七年级 · 变换几何
 如图, 已知长方形 $A B C D$ 中, $A B=10 \mathrm{~cm}, B C=6 \mathrm{~cm}$.试问: 应将长方形 $A B C D$ 沿射线 $B C$ 方向平移多少才能够使平移后的长方形与原来的长方形 $A B C D$ 重叠部分的面积为 $20 \mathrm{~cm}^{2}$.

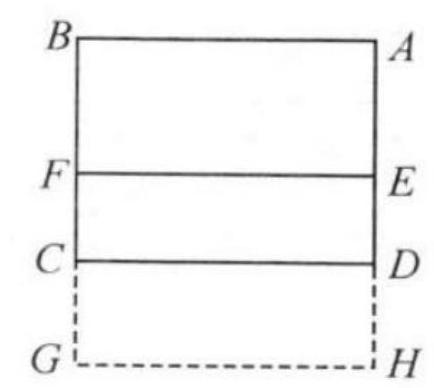
答案: 【答案】解: 设 $A E=x$, 根据题意列出方程: $10(6-x)=20$,

解得 $x=4$,

$\because A$ 的对应点为 $E$,

$\therefore$ 平移距离为 $A E$ 的长,

故向下平移 $4 \mathrm{~cm}$.
【解析】本题综合考查了平移的性质和一元一次方程的应用.

设线段 $A E=x$, 则 $E D=A D-A E=6-x$, 因为 $B C=6$, 所以长方形 $E F C D$ 的面积为 $E D$. $A B=20 \mathrm{~cm}^{2}$, 就可以列出方程, 解方程即可.